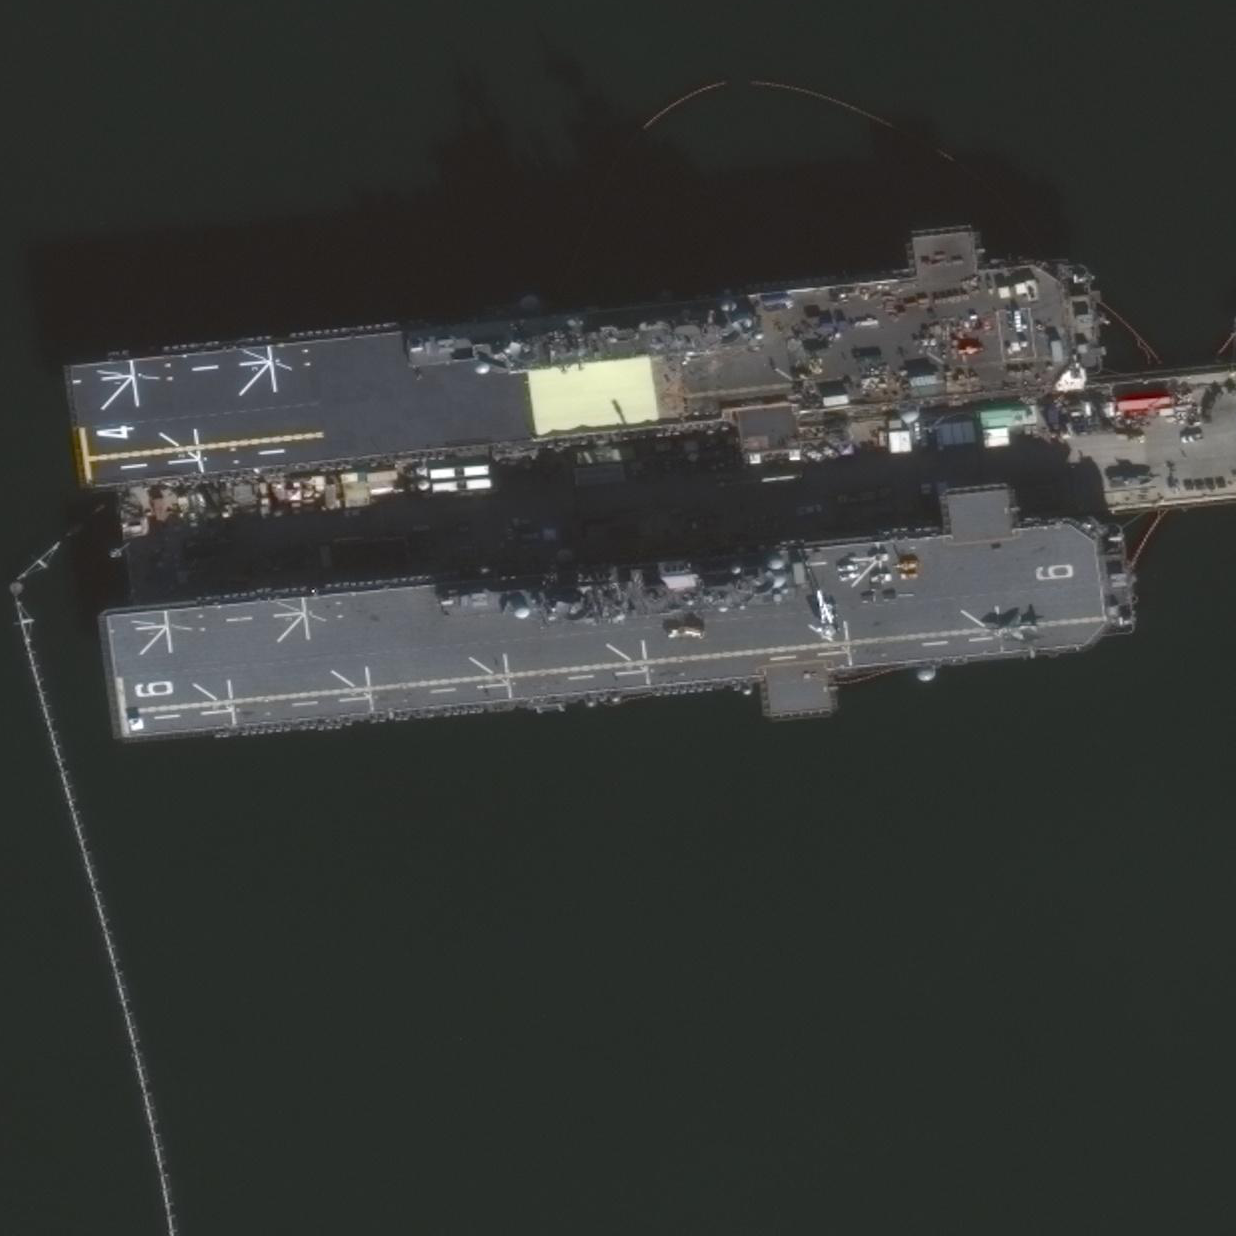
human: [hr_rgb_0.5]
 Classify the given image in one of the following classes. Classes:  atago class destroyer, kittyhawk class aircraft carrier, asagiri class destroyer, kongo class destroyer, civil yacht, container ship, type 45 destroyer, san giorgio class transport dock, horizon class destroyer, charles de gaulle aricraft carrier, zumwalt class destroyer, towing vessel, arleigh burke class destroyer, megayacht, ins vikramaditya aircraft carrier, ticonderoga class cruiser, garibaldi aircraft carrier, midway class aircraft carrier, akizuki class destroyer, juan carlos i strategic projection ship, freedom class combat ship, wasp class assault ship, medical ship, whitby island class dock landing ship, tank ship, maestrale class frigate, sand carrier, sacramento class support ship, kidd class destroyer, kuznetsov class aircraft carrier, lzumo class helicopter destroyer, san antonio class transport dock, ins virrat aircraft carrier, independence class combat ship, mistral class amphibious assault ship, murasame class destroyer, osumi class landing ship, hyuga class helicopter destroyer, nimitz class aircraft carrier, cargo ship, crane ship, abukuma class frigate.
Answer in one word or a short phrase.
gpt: Wasp class assault ship